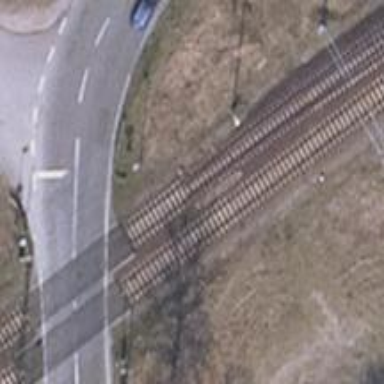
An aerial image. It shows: Railway signal.